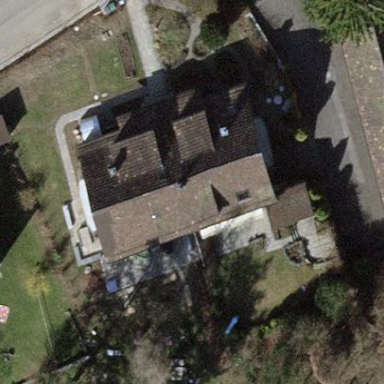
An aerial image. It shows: Building with pitched roof.